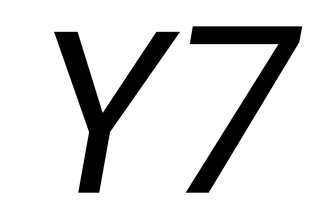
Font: Poppins-Italic